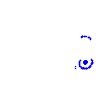
Particle: pion